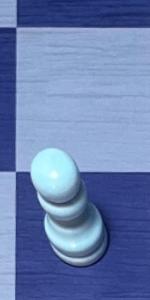
Label: Pawn_White